Question: Short:
I need to a key, which holds a (fixed length, but chosen at runtime) of arbitrary objects (for which not only , but also determines ). however '[isEqual:]'. Now what?
---
Long:
I have an entity (see diagram image for entity "...Link") in my Core Data model for which I have to guarantee uniqueness based on an attribute key ("tuple"). So far so good.
The entity's however has to be an .
And to make things a bit more difficult I of the .
Nor do I know the tuple's element count. Well, actually the count is the same for every tuple (per core data context at least), but not known before the app runs.
There must of my link entity .
And for obvious reason only ever one tuple instance with a given array of arbitrary objects.
Whereas two tuples are to be considered equal if '[tuple_1 isEqual:tuple_n]' returns 'YES'. of '[isEqual:]' and '[hash]' though, otherwise things would be pretty much a piece of cake.
are created together with their array of tokens (via a convenience method) and (and so is each "...Token" and its data attribute). (think of "...Tuple" as a "...Link"'s dictionary key.)
"...Tuple" implements '"- (NSArray *)tokens;"', which , based on the "order" keys of "...TokenOrder". ( are expected to .)
I however (potentially even more in some edge cases) of "...Link" objects, which I have to (frequently) .
Sadly I couldn't find any article (let alone solution) for such a scenario in any literature or the web.
Any ideas?

A possible solution I've come up with so far would be:
1. Narrow amount of elements to compare by tuple by adding another attribute to "...Tuple" called "tupleHash", which is pre-calculated on object creation via: Snippet 1
2. Query with NSPredicate for objects of matching tupleHash (narrowing down the list of candidates quite a bit).
3. Find "...Link" featuring given tuple in narrowed candidate list by: Snippet 1
'''
NSUInteger tupleHash = [[self class] hash];
for (id token in self.tokens) {
tupleHash ^= [token.data hash];
}
'''
'''
__block NSArray *tupleTokens = someTokens;
NSArray *filteredEntries = [narrowedCandidates filteredArrayUsingPredicate:
[NSPredicate predicateWithBlock: ^(id evaluatedObject, NSDictionary *bindings) {
return [evaluatedObject.tuple.tokens isEqualToArray:tupleTokens];
}]];
'''
Good idea of or just insane?
Thanks in advance!
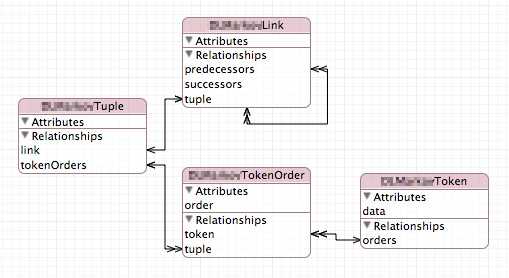
Answer: As recommended in a comment by I'm just gonna go with SQLite. Core Data simply appears to be the wrong tool here.
Benefits:
- - - - - <URL>